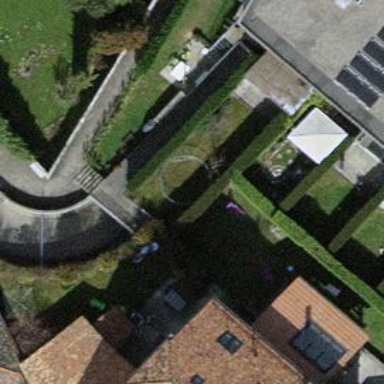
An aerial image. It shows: Garden enclosed by fence.